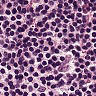
Metastatic tissue present: no